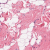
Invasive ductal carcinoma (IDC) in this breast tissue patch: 0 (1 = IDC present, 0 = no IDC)